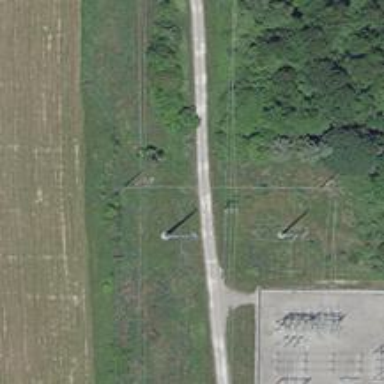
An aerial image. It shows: Power pole.